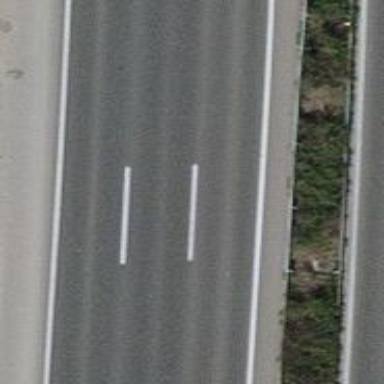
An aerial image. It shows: Asphalt motorway.